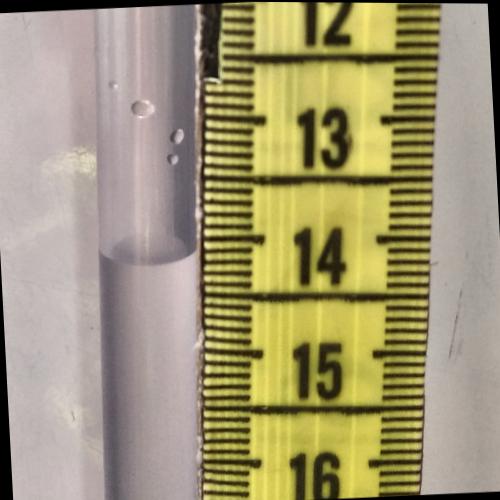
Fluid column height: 14.2 cm